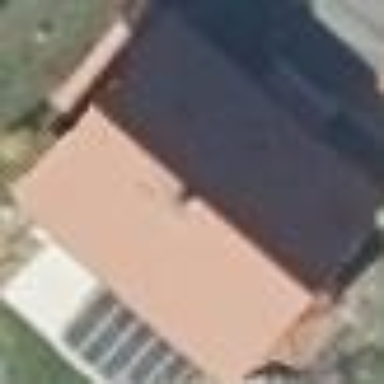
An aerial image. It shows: Flat-roofed house.